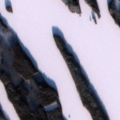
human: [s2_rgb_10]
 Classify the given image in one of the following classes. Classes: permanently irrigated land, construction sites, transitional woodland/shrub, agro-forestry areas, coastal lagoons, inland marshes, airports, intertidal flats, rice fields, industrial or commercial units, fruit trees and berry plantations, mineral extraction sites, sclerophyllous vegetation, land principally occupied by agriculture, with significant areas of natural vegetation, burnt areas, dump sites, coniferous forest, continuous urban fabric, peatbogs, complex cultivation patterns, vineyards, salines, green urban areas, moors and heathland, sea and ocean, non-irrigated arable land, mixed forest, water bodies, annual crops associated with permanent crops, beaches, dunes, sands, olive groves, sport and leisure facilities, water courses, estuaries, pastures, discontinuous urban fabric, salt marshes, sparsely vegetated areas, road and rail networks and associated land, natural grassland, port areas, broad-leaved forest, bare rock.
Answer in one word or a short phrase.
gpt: coniferous forest, mixed forest, water bodies